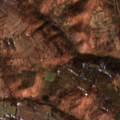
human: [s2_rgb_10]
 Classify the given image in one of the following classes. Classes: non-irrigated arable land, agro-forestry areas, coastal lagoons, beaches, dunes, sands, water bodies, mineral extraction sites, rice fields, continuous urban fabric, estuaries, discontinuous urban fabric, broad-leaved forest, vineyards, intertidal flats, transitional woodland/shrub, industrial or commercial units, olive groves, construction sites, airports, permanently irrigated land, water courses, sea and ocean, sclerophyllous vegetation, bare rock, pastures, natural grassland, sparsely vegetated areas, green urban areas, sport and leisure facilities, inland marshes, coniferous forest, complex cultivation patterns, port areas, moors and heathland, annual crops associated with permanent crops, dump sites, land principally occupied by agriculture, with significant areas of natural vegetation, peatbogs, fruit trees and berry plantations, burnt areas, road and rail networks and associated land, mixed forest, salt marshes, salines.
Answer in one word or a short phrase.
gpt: complex cultivation patterns, land principally occupied by agriculture, with significant areas of natural vegetation, broad-leaved forest, transitional woodland/shrub